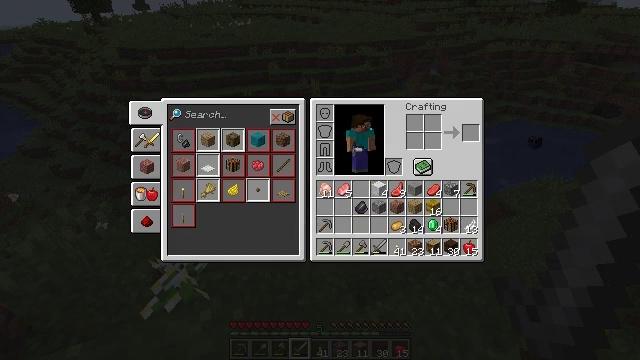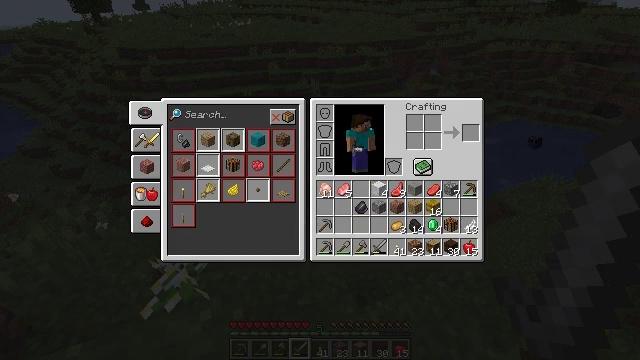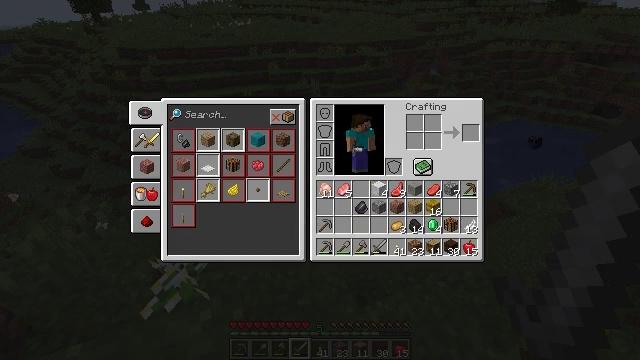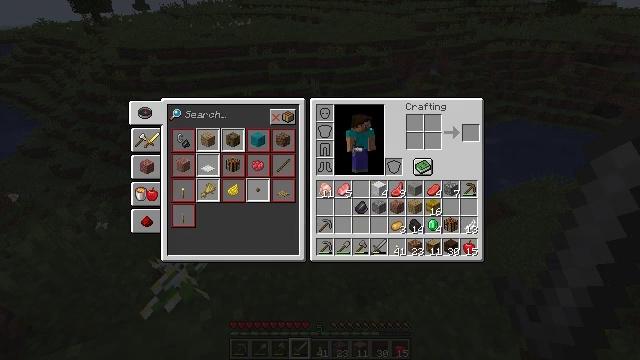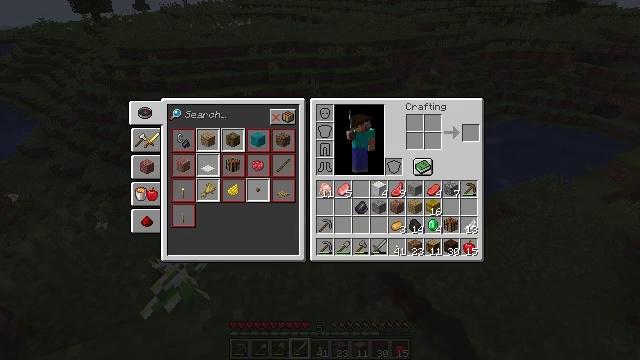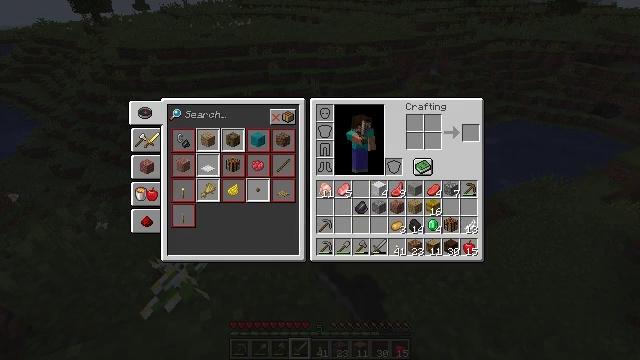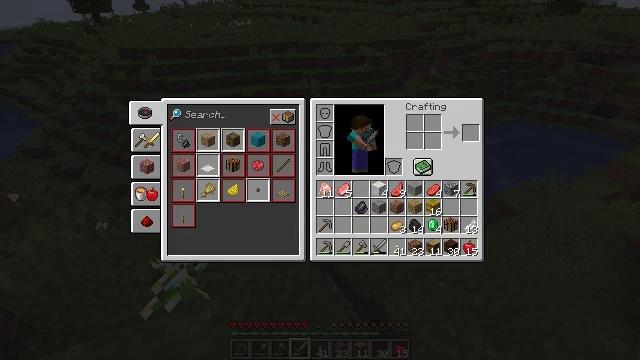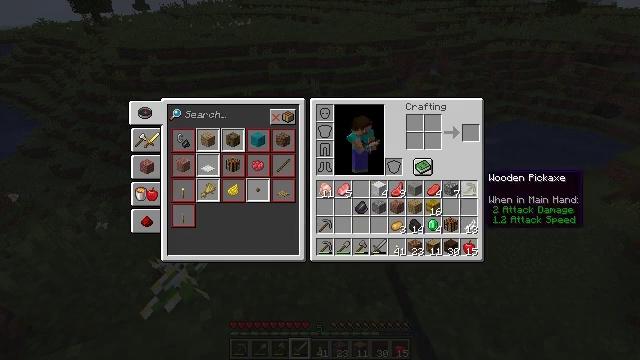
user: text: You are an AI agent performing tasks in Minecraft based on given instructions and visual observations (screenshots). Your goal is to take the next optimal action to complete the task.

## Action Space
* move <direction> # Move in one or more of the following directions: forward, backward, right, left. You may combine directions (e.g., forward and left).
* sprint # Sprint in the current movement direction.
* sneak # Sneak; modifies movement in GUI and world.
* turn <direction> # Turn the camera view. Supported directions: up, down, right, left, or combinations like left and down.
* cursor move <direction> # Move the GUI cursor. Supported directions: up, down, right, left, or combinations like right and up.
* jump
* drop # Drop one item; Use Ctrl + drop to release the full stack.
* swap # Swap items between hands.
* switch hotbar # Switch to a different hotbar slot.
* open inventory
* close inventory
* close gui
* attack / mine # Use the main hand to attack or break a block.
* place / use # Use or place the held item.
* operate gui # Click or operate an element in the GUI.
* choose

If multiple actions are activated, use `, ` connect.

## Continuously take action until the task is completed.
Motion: motion action
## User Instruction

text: Remove a black wool from the inventory.
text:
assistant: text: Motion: operate gui
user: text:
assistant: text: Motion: operate gui
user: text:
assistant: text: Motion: no_op
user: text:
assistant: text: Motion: cursor move left and down
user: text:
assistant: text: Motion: cursor move left and down
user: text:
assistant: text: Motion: cursor move left and down
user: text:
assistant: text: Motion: cursor move left and down
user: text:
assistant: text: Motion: no_op